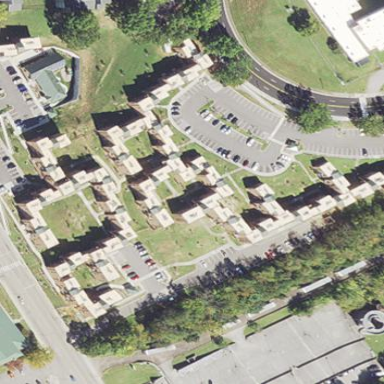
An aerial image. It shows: Residential area with apartments.